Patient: sex M, age 29
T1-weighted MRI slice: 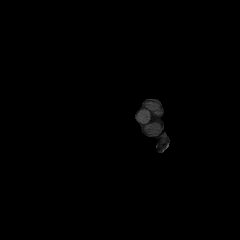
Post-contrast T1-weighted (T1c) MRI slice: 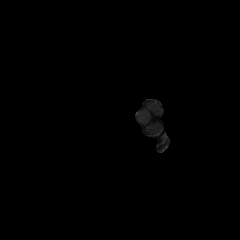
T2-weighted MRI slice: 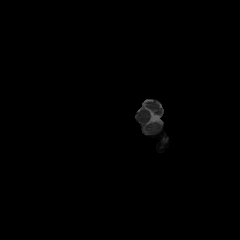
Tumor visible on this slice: no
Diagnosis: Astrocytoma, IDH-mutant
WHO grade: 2